Field crop: maize
Growth stage: 2
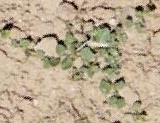
Species: convolvulus